Field crop: maize
Growth stage: 2
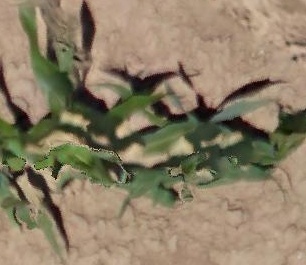
Species: maize